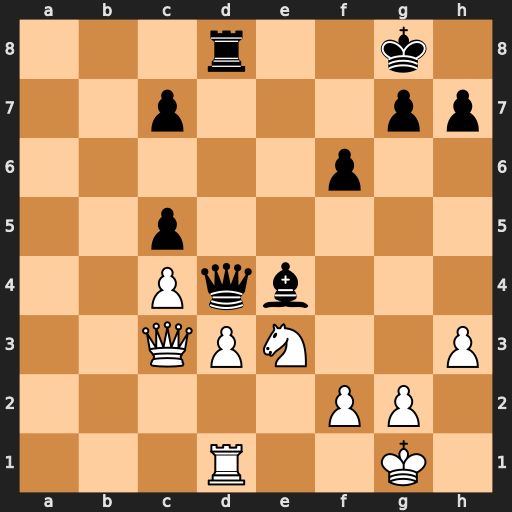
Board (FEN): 3r2k1/2p3pp/5p2/2p5/2Pqb3/2QPN2P/5PP1/3R2K1
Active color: w
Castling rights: -
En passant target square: -
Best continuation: Qxd4 cxd4 dxe4